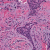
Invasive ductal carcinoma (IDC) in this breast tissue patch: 1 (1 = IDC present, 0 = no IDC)